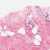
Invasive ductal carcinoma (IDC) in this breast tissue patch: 0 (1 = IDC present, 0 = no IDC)